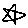
Label: star